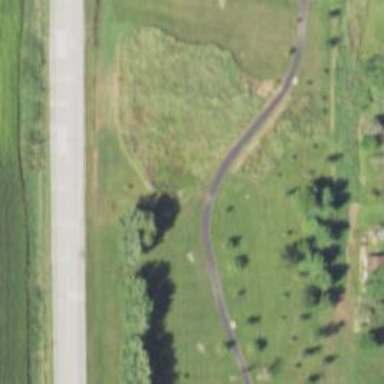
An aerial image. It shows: Disc golf hole.